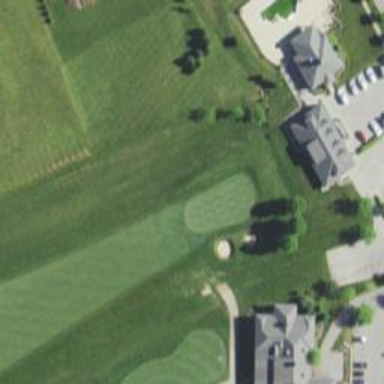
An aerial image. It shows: Golf hole.